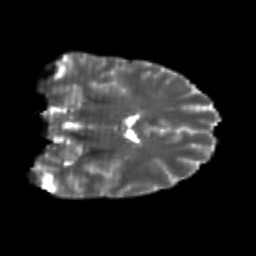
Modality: T2w
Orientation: coronal
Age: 25
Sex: male
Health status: healthy
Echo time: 0.074 s